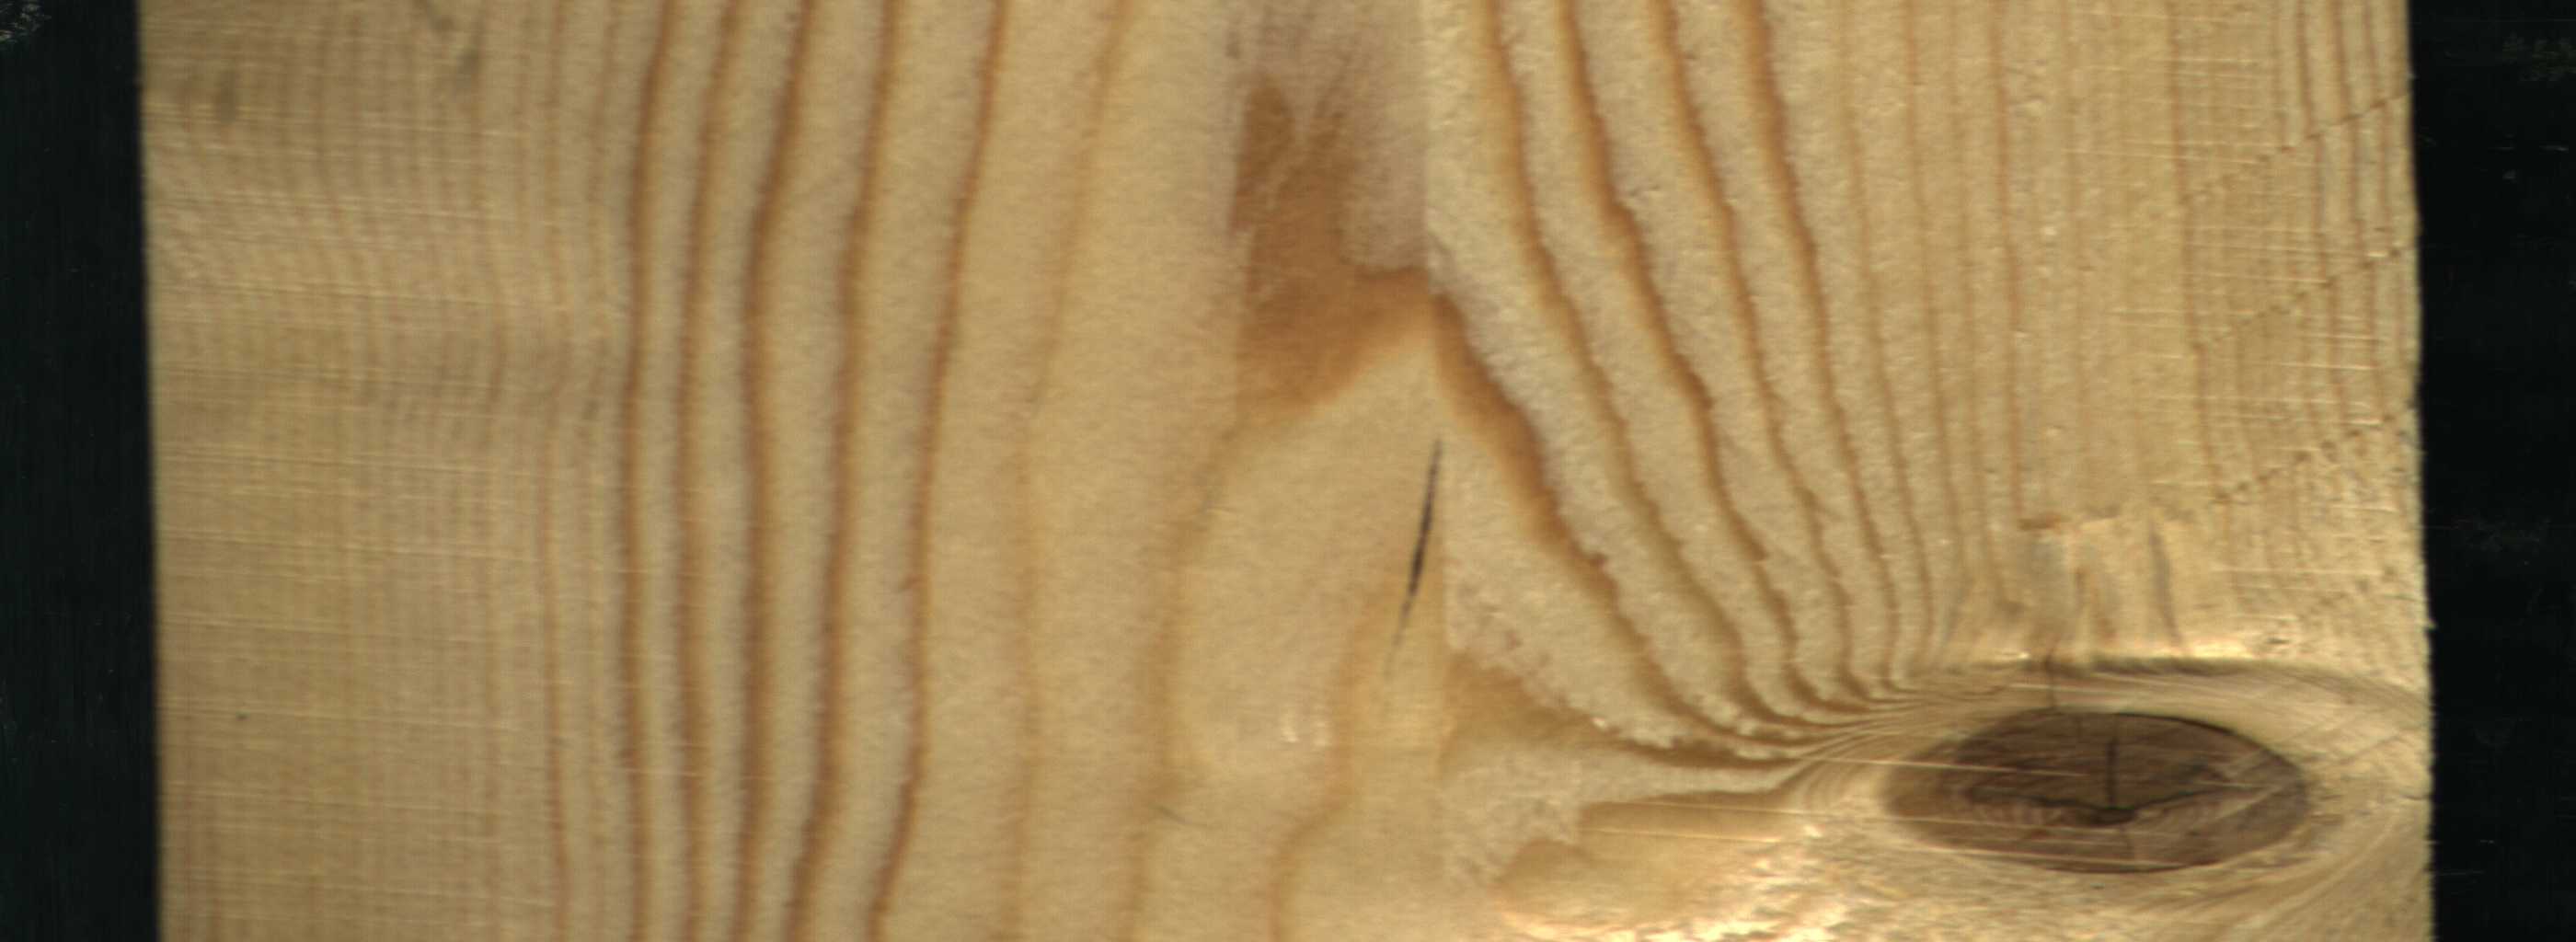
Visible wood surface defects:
Crack
knot_with_crack